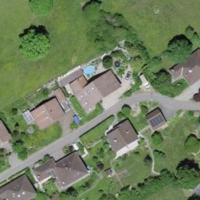
EUNIS habitat code: 23
Species observed at this site:
Plantago media